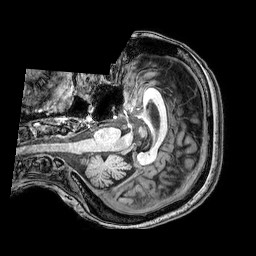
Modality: T1w
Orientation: axial
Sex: female
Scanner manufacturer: philips
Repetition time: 0.008075 s
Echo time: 0.00369 s